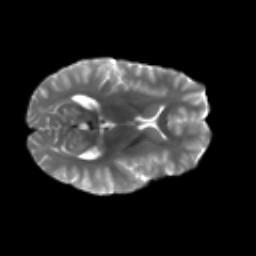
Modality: T2w
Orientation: axial
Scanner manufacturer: siemens
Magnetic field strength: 3 T
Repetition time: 4.16 s
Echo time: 0.0806 s